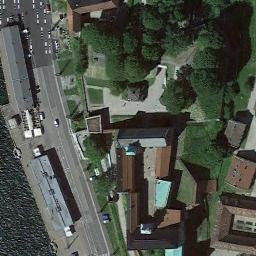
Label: palace